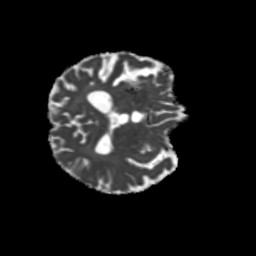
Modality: MD
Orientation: axial
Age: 70
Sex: male
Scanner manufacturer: siemens
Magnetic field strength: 3 T
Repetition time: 5.25 s
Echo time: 0.08 s